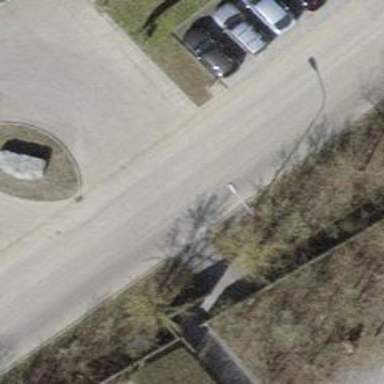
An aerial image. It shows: Residential road with separate asphalt sidewalk.